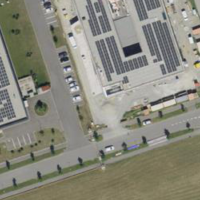
EUNIS habitat code: 24
Species observed at this site:
Berberis vulgaris
Cirsium arvense
Oenothera glazioviana